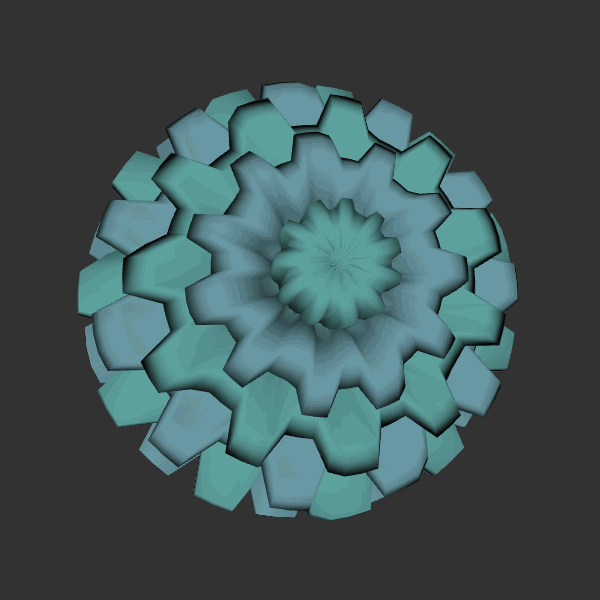
Background: dark